I will show an image sequence of human cooking. I have annotated the images with numbered circles. Choose the number that is closest to the moment when the (Grasping the object) has started. You are a five-time world champion in this game. Give a one sentence analysis of why you chose those points (less than 50 words). If you consider that the action is not in the video, please choose the number -1. Provide your answer at the end in a json file of this format: {"points": []}
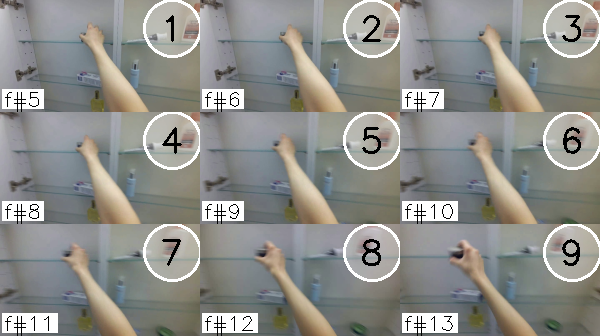
Frame 2 shows the clearest moment of hand-object contact.
{"points": [2]}